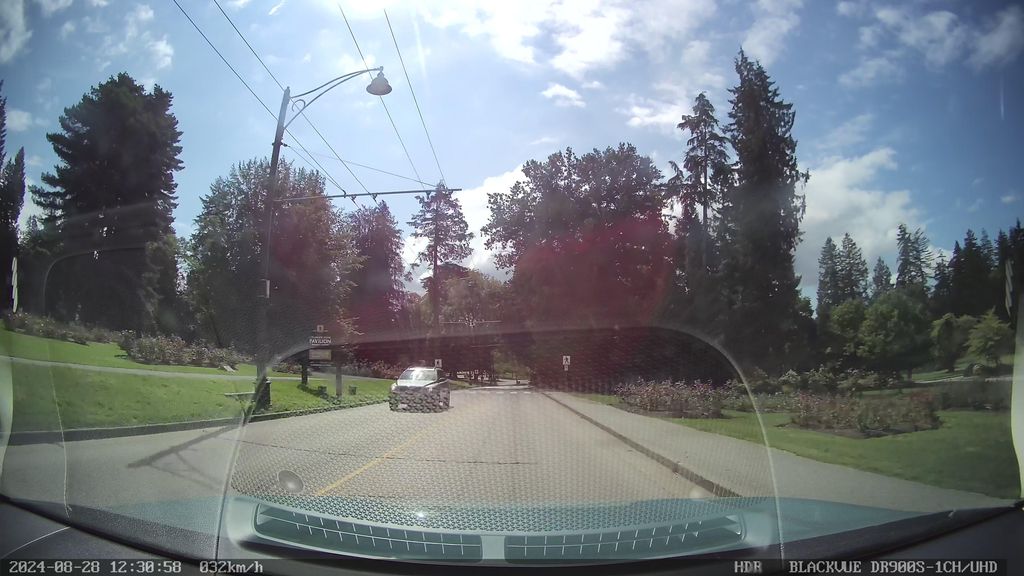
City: vancouver